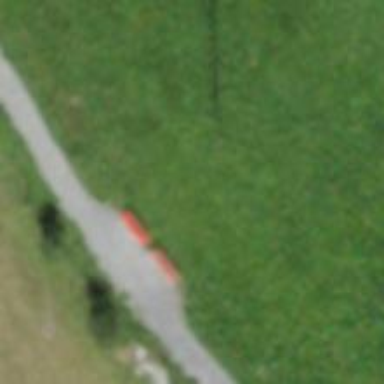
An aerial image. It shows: Bench.